Field crop: maize
Growth stage: 2
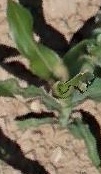
Species: maize